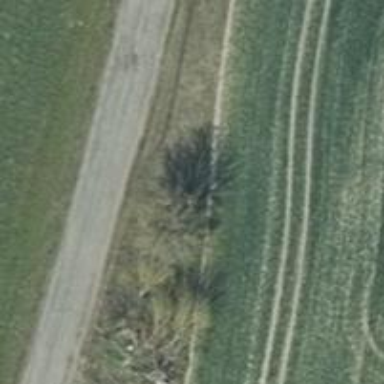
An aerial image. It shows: Deciduous tree with broadleaved leaves.